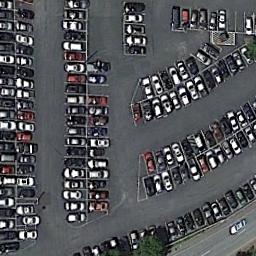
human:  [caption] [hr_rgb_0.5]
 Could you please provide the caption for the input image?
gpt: The parking lot has lots of neatly arranged cars .

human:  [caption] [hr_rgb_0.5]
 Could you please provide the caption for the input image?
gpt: The parking lot is full of cars .

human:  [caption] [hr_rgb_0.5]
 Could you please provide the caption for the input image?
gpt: Eighty percent of the parking spaces in the parking lot are occupied .

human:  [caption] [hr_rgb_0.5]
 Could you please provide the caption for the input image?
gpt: There are many different colored cars in the parking lot .

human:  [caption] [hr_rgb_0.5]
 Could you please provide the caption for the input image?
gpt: There are many cars on the parking lot .